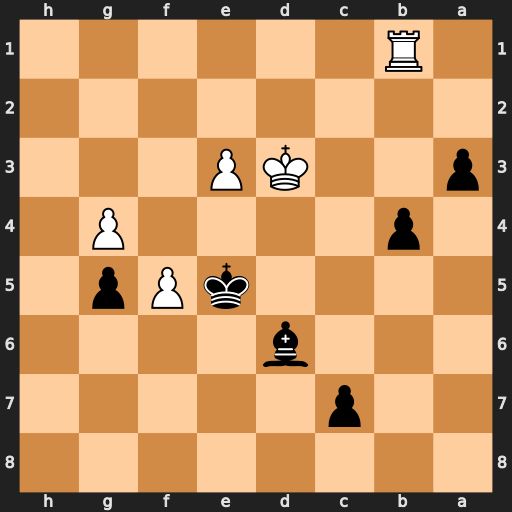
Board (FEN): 8/2p5/3b4/4kPp1/1p4P1/p2KP3/8/1R6
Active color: b
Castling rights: -
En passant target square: -
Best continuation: Kd5 e4+ Kc5 Re1 Be5 f6 Bxf6